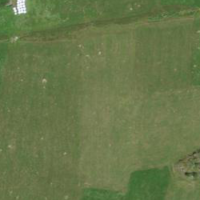
EUNIS habitat code: 26
Species observed at this site:
Alnus incana